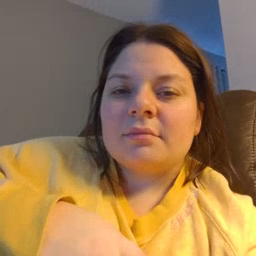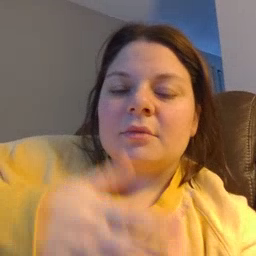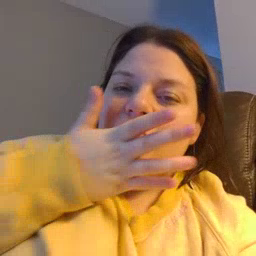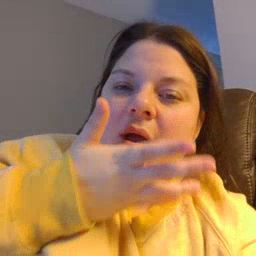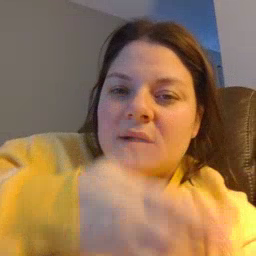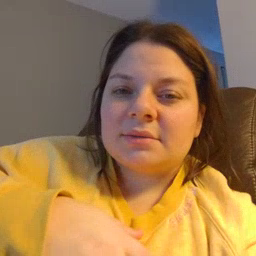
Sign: grass